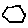
Label: hexagon